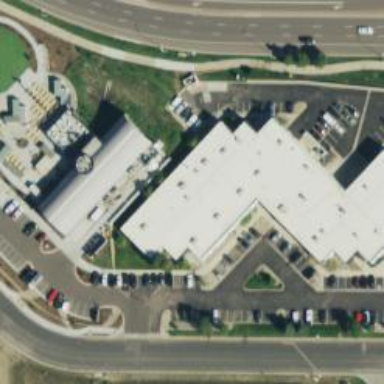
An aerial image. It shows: Office building.